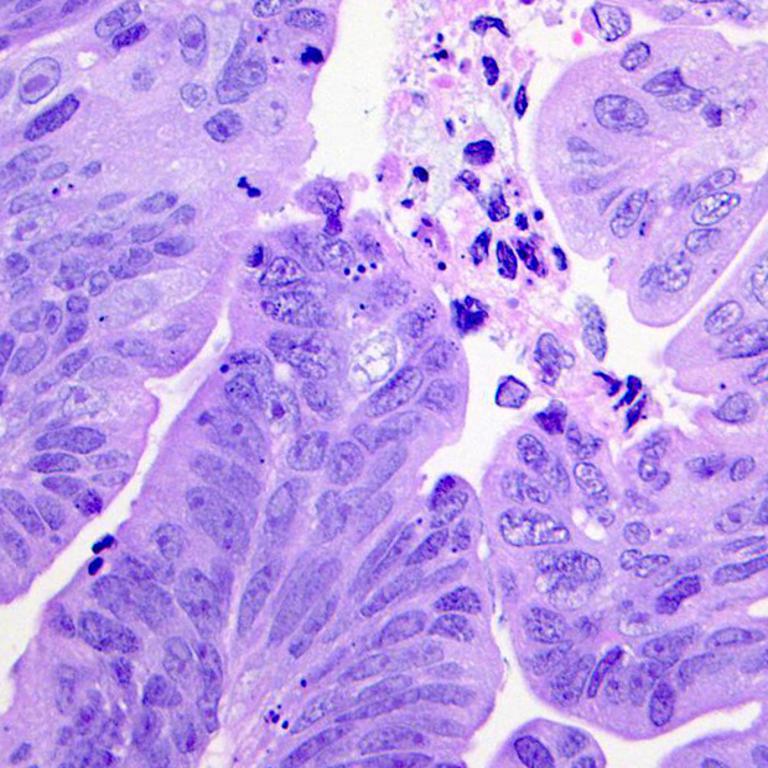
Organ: colon
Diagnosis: adenocarcinomas